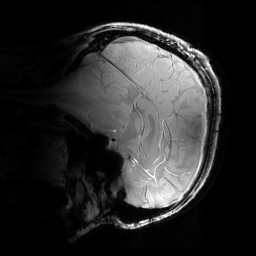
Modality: PDw
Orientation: sagittal
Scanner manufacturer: siemens
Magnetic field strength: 6.98 T
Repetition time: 1.15 s
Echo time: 0.00365 s